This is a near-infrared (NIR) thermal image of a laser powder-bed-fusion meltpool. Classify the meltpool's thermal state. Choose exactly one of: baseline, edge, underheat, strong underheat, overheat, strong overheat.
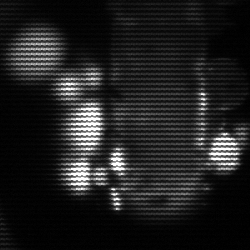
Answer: strong underheat